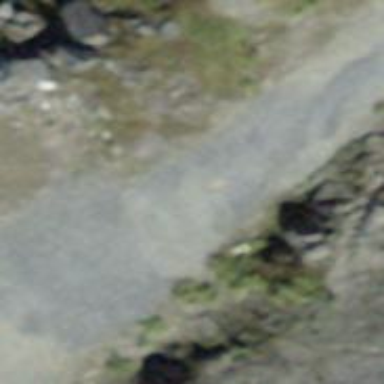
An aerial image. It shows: Gravel track with grade2 tracktype.